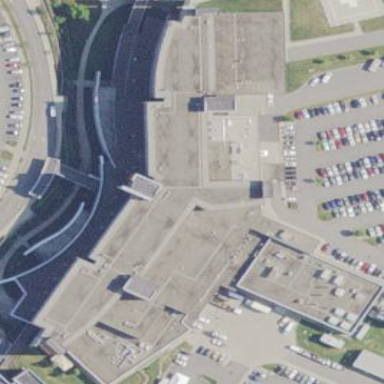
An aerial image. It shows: Hospital building.